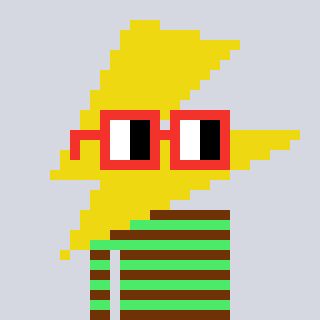
a pixel art character with square red glasses, a lightning bolt-shaped head and a teal-colored body on a cool background